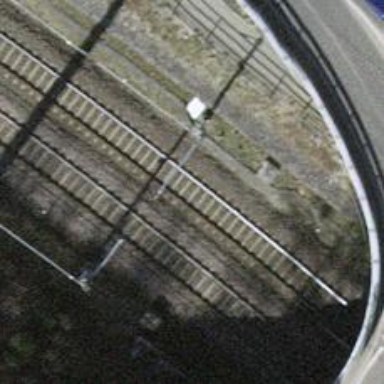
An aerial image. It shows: Milestone along the railway track with catenary mast.